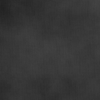
Label: dusty